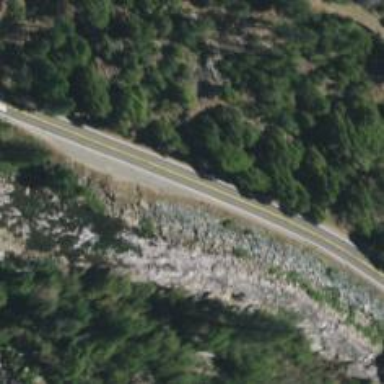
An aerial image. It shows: Asphalt trunk highway.